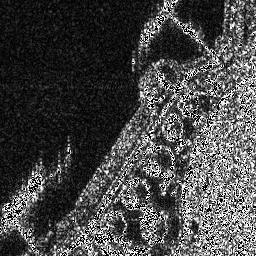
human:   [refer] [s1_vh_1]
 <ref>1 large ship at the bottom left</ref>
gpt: <box>[[0, 65, 17, 85, 0]]</box>